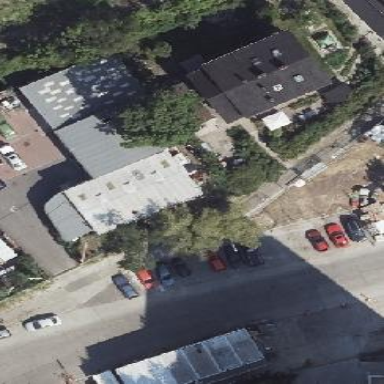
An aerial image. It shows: Commercial building.